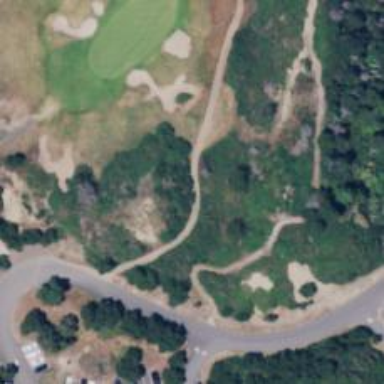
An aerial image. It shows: Path designated for golf carts.